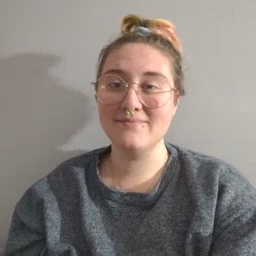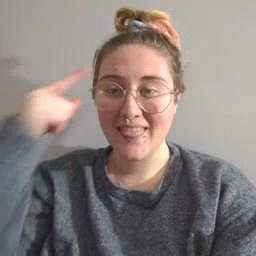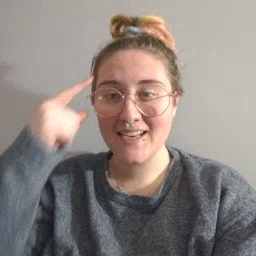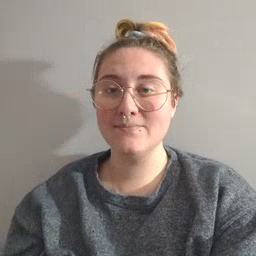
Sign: think